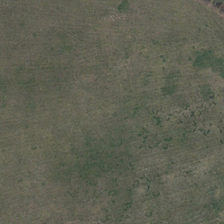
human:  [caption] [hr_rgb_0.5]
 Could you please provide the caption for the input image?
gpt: some small trees are near a piece of green meadow .

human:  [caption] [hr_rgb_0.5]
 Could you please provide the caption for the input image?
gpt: some small trees are near a piece of green meadow .

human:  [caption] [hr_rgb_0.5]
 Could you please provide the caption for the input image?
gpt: some small trees are near a piece of green meadow .

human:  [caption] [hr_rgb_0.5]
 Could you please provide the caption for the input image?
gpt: some small trees are near a piece of green meadow .

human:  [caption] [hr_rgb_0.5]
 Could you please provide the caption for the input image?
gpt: some small trees are near a piece of green meadow .